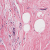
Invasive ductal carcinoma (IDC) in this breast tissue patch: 0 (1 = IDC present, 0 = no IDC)